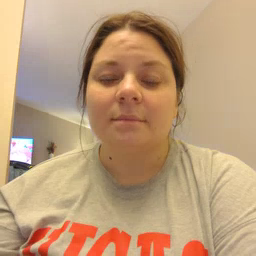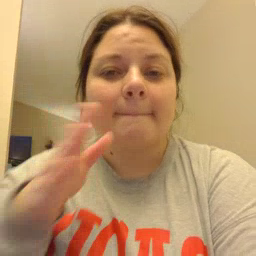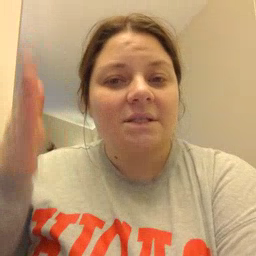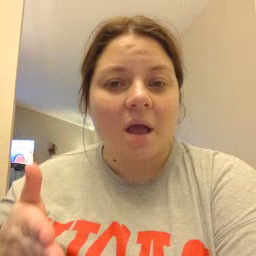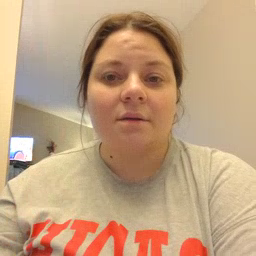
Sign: beside